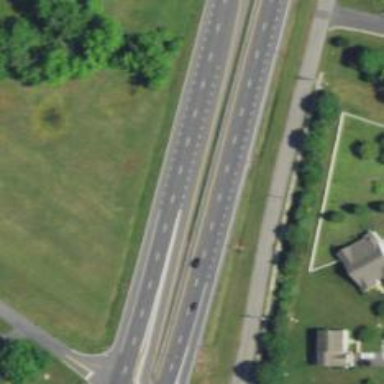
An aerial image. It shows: This image shows trunk highway that functions as expressway.